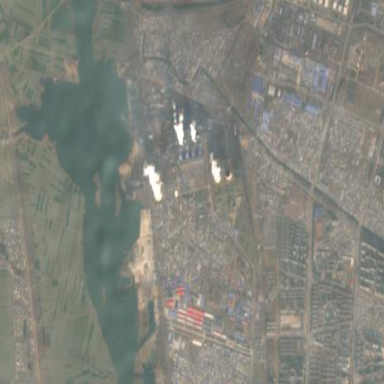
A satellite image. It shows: Industrial area with coal-powered plant.